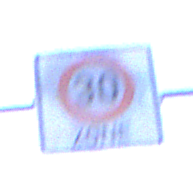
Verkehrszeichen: BeginnZone30
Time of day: SunriseSunset
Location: Outdoor (Nature)
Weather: Clear
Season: NotSpecified
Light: Natural